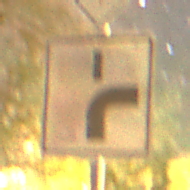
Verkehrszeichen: VerlaufVorfahrtsstrasse8
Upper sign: Vorfahrtsstrasse
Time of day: Night
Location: Outdoor (Suburban)
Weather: Clear
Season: NotSpecified
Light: Artificial